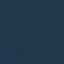
Label: SeaLake